Interaction volume radius: 5 \u00c5
Interaction volume height: 10 \u00c5
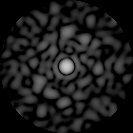
Disorder parameter: 0.8353